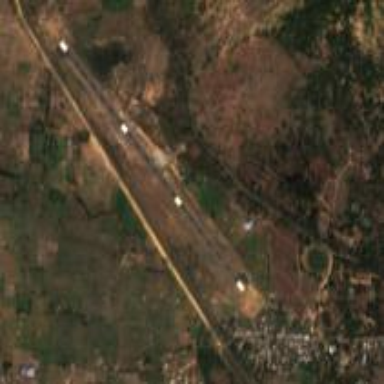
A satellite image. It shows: Runway at airport.